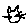
Label: cat